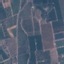
Land use / land cover: PermanentCrop